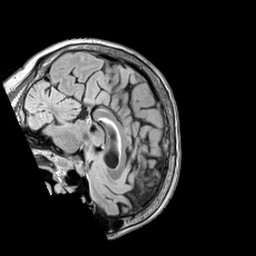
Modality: FLAIR
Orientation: sagittal
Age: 63
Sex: female
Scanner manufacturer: siemens
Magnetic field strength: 3 T
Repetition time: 5 s
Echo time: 0.387 s